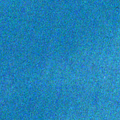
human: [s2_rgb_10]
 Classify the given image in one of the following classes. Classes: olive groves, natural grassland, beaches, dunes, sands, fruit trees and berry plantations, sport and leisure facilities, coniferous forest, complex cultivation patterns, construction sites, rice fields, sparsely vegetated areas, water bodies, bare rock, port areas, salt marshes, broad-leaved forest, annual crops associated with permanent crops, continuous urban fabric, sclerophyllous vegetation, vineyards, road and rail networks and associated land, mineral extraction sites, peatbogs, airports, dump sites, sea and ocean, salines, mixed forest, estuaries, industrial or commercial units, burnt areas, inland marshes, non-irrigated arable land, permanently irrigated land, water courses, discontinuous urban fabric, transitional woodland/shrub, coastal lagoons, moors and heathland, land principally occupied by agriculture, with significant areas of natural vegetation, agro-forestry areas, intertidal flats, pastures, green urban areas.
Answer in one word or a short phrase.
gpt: sea and ocean